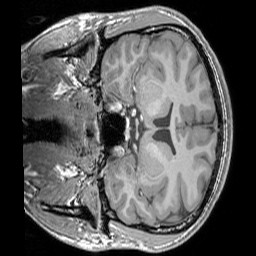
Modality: T1w
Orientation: coronal
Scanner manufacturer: siemens
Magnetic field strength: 3 T
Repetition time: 1.83 s
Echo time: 0.00303 s